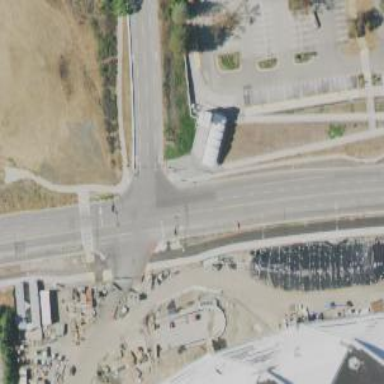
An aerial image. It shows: Marked crossing on cycleway road.